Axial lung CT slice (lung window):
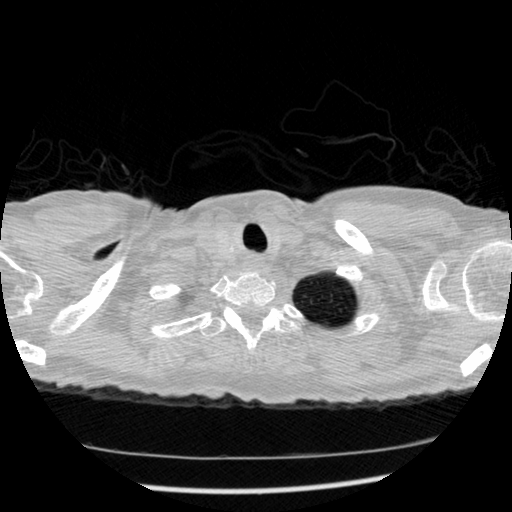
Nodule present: no